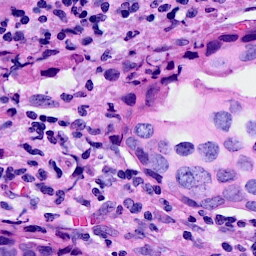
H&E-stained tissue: Breast